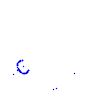
Particle: proton